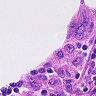
Metastatic tissue present: no